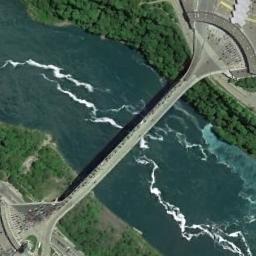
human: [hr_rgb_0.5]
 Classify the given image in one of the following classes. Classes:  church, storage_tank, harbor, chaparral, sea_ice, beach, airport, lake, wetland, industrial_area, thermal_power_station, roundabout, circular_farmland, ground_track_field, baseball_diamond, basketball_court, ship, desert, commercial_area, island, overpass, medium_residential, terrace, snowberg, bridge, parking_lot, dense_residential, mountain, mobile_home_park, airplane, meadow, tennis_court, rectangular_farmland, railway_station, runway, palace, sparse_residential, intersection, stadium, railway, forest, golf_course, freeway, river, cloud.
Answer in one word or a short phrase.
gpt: bridge